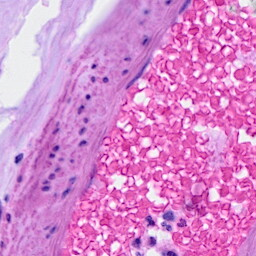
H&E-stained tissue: Ovarian